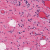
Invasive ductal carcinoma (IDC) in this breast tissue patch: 0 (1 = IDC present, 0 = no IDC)